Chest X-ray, AP view. Patient: 64 years old, sex F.
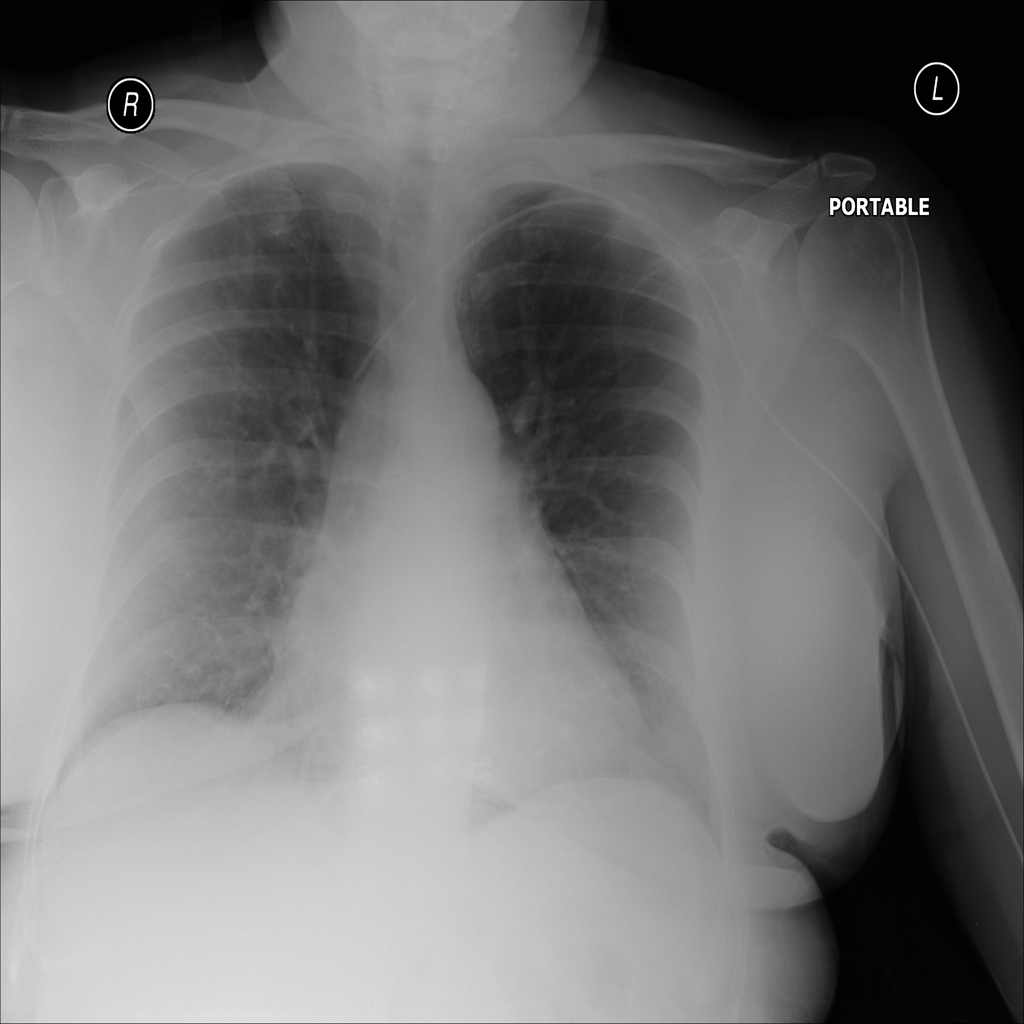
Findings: No Finding